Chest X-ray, PA view. Patient: 4 years old, sex M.
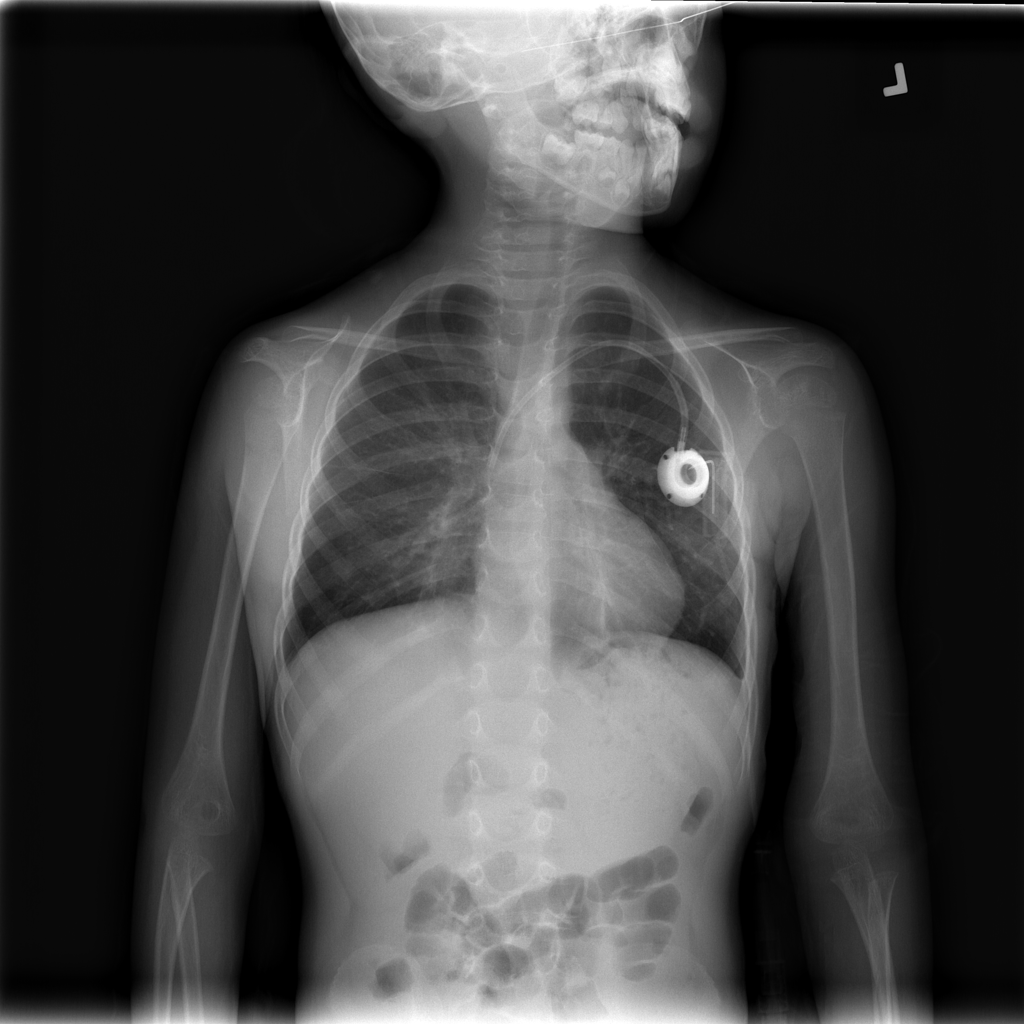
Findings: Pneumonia